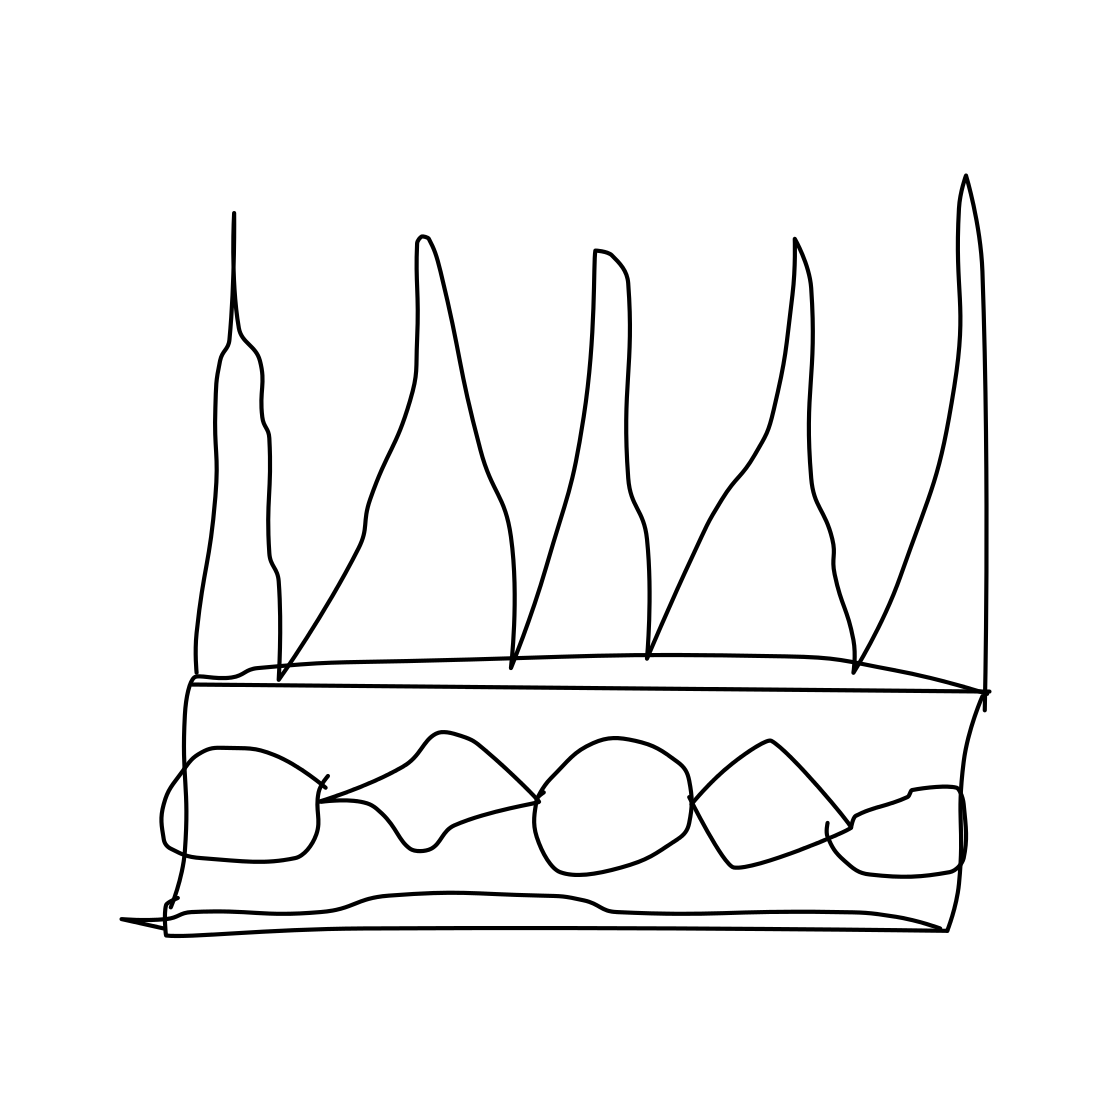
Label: crown